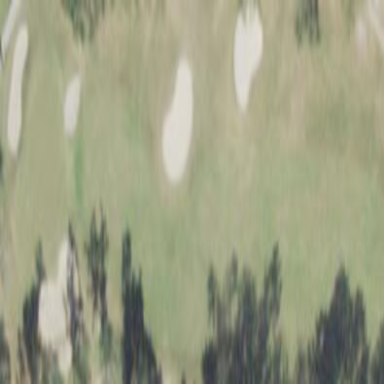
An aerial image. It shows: Grassy area designated as golf fairway.